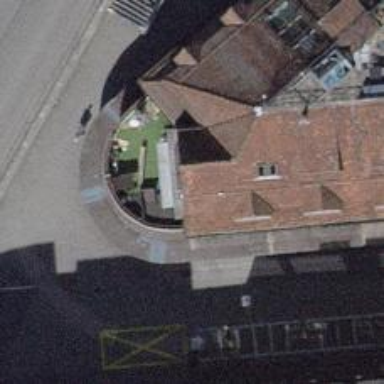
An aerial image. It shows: Restaurant.